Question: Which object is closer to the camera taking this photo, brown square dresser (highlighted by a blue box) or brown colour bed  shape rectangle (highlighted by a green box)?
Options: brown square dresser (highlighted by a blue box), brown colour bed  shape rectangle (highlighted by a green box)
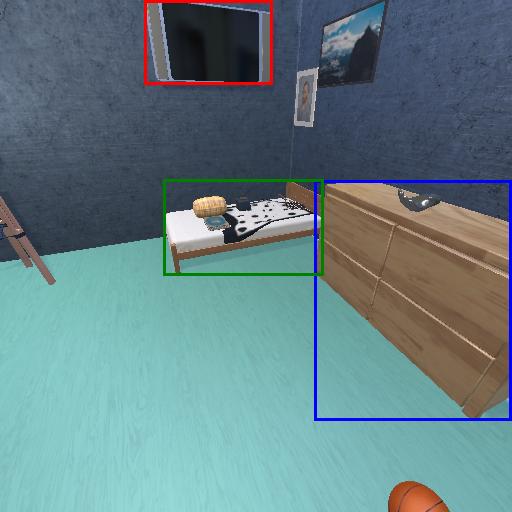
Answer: brown square dresser (highlighted by a blue box)